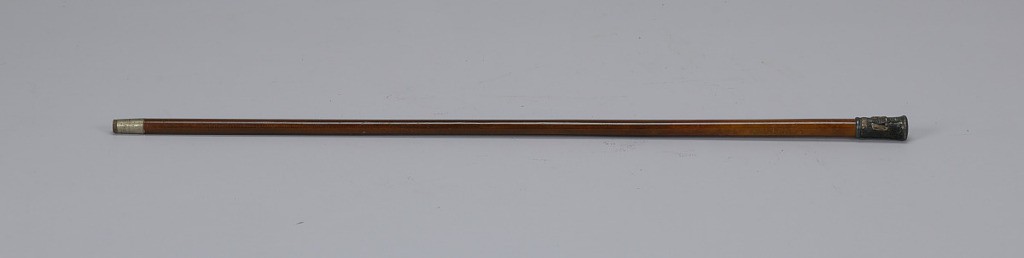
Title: Cane
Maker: Henry Rado, American, 1859–1921
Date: ca. 1890
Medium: wood, silver-gilt
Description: Tapering brown stick with hammered silver head, decorated with parcel-gilt repoussé figures in the Japanese manner, and a dragon fly. Signed R F S & Co., STERLING